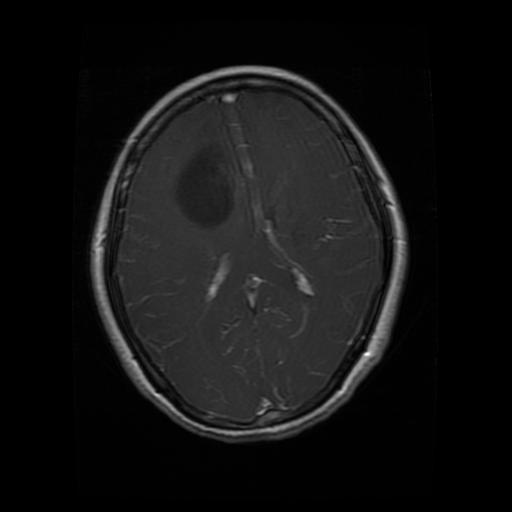
Label: glioma